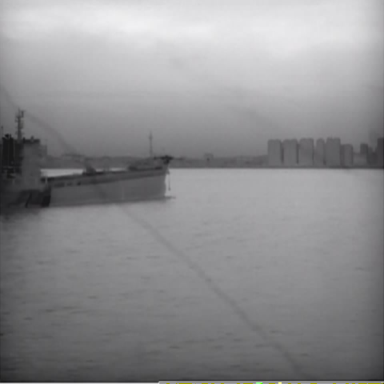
There is a liner in the infrared image.